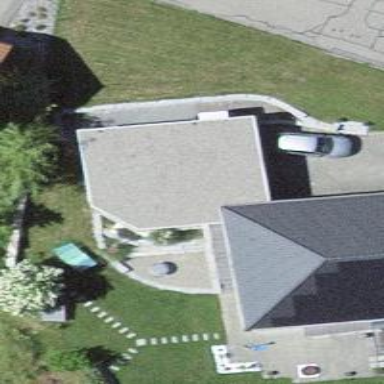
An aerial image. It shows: Garage building.